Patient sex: M
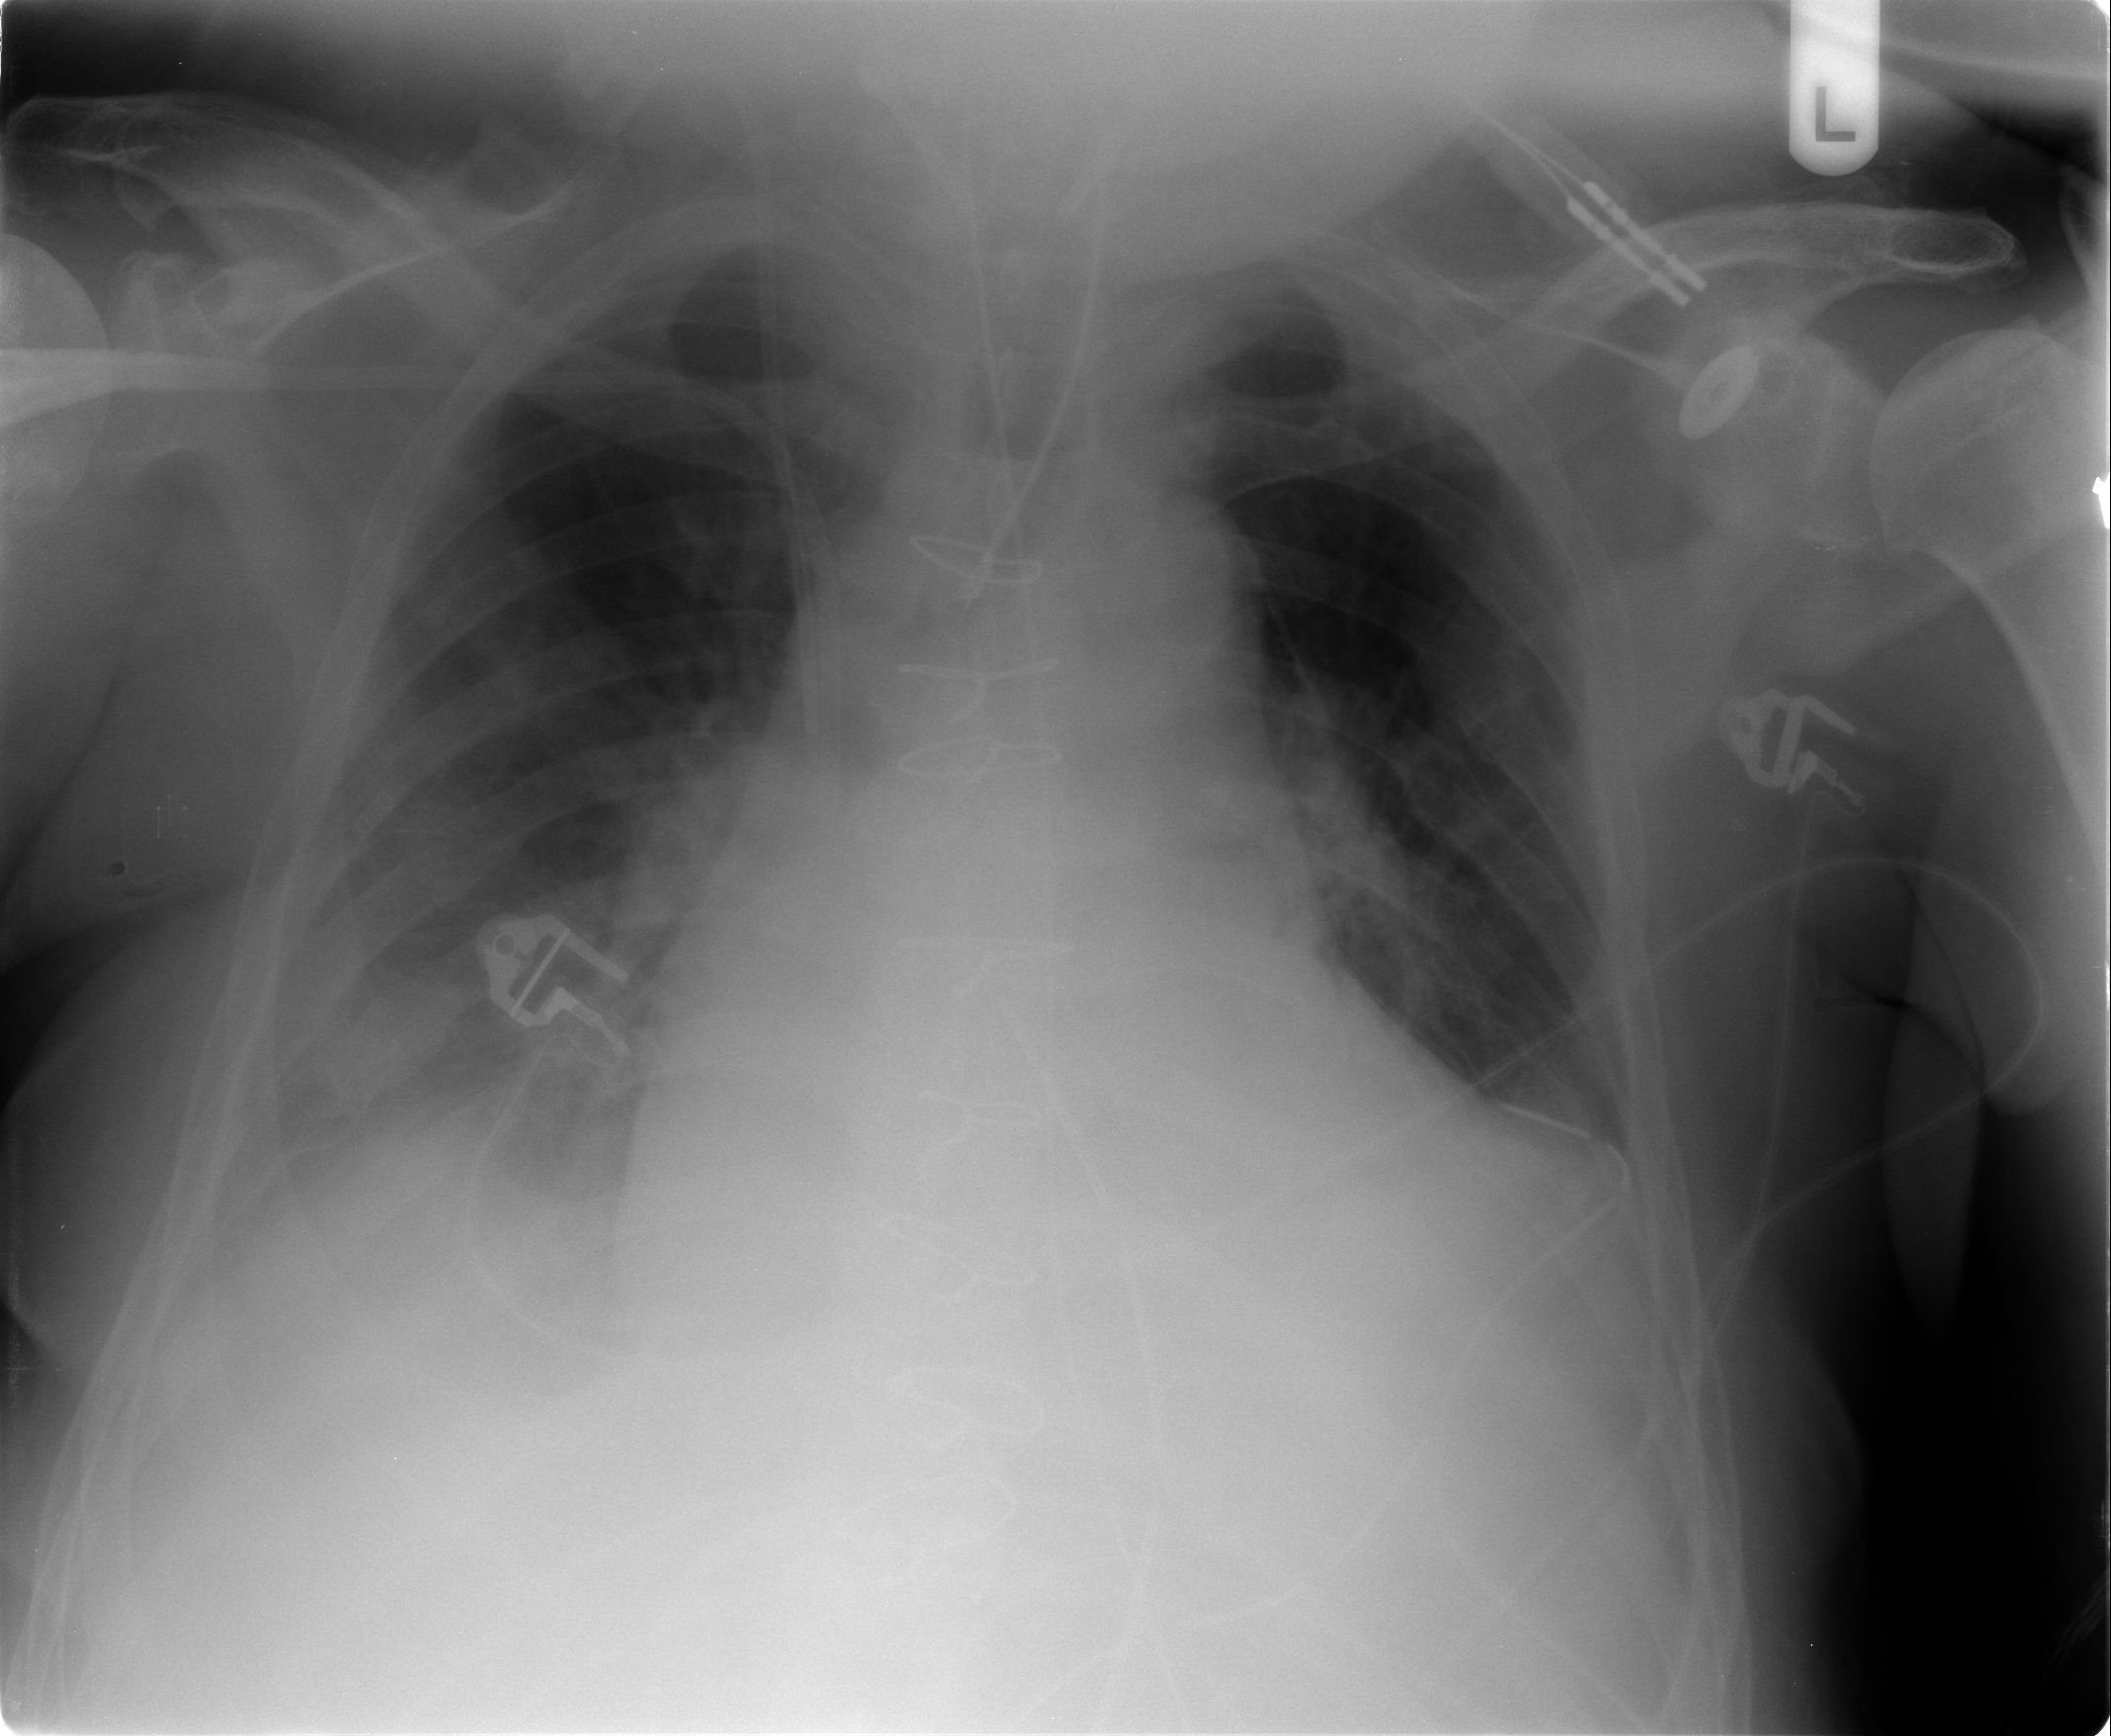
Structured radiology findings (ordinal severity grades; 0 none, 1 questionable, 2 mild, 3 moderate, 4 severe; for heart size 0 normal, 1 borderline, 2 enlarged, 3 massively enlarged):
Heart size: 3
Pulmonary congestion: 2
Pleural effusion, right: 3
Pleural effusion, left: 1
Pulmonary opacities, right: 2
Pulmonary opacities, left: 1
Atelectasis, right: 2
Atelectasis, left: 2